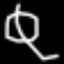
Label: octagon